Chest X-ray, PA view. Patient: 54 years old, sex M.
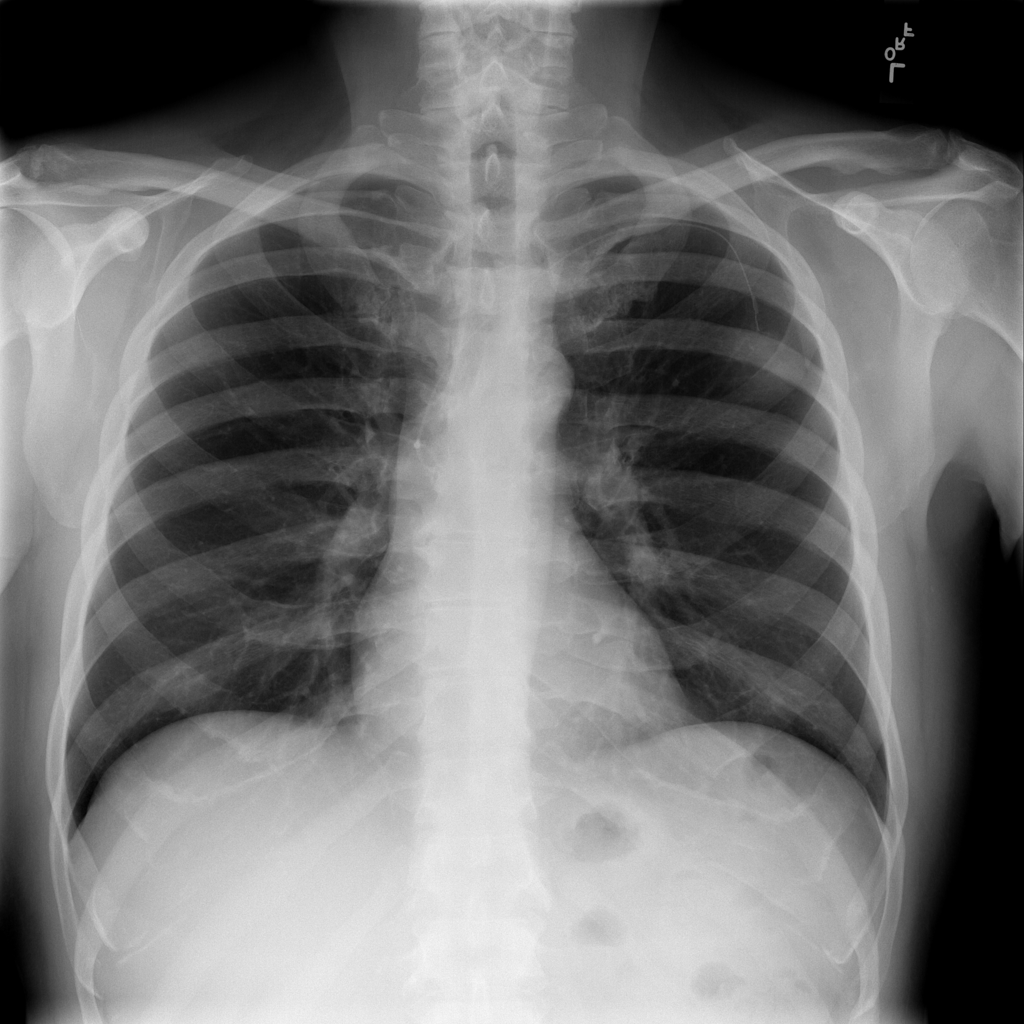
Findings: Infiltration